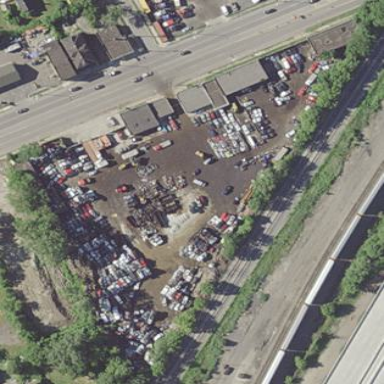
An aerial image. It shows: Industrial area designated as scrap yard.